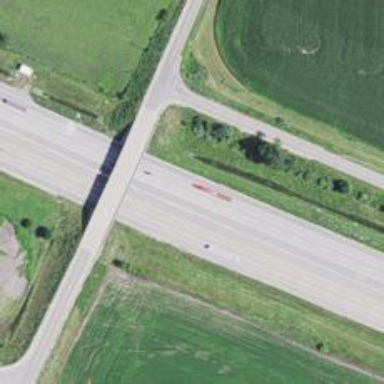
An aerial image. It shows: Motorway.